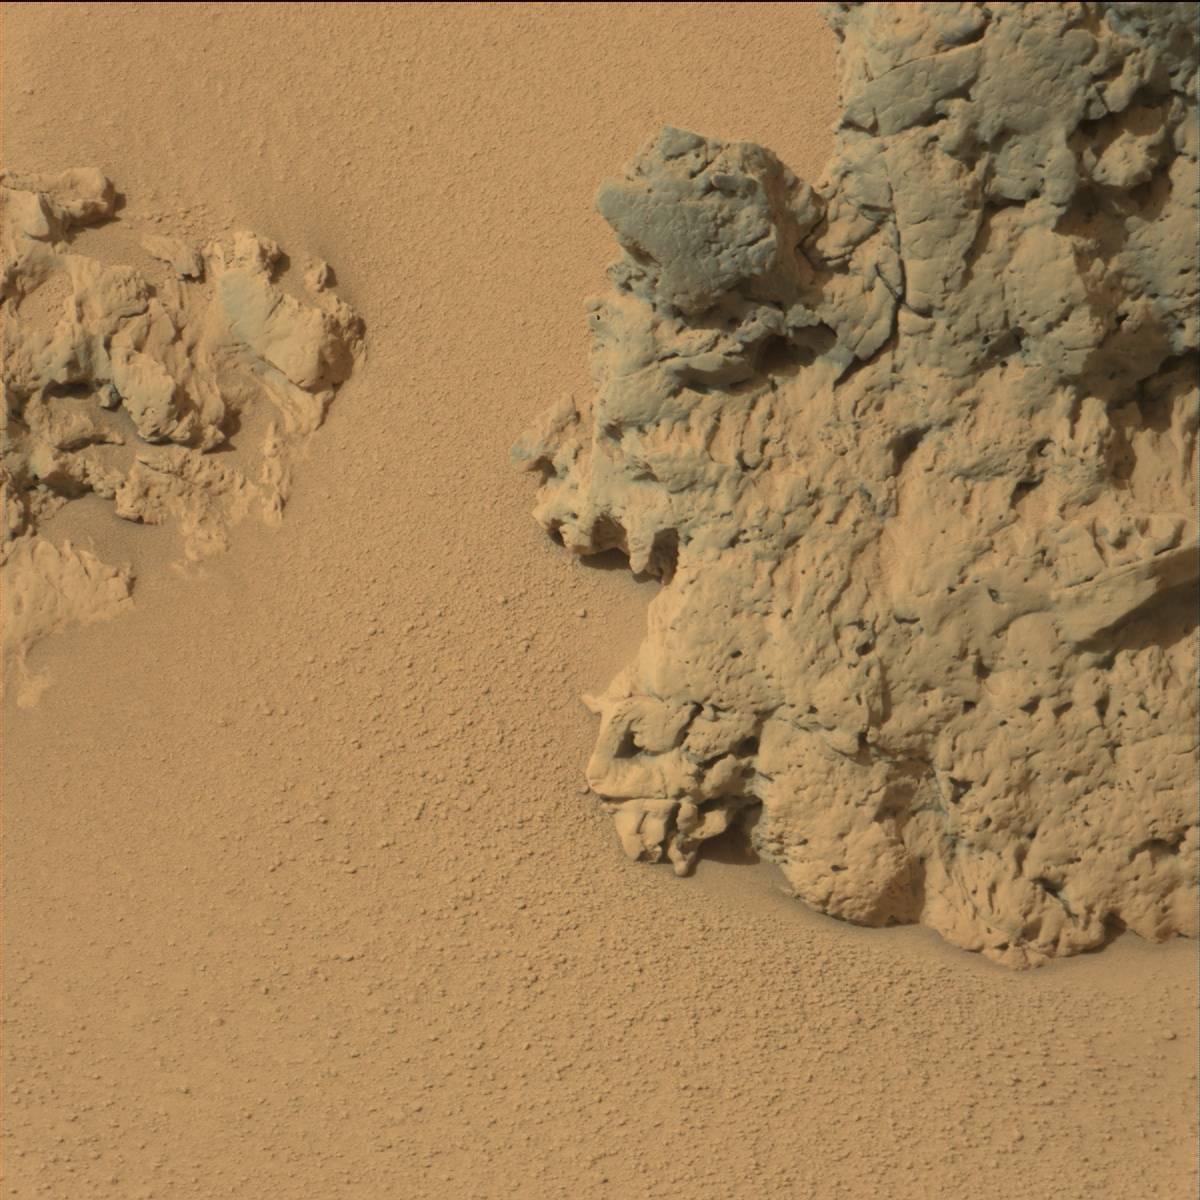
Terrain classes present: Bedrock, Rock, Sand / Soil